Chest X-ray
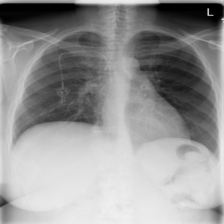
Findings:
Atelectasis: negative
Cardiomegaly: negative
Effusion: negative
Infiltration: negative
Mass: negative
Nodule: negative
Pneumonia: negative
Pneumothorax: negative
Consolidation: negative
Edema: negative
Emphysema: negative
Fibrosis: negative
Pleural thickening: negative
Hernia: negative